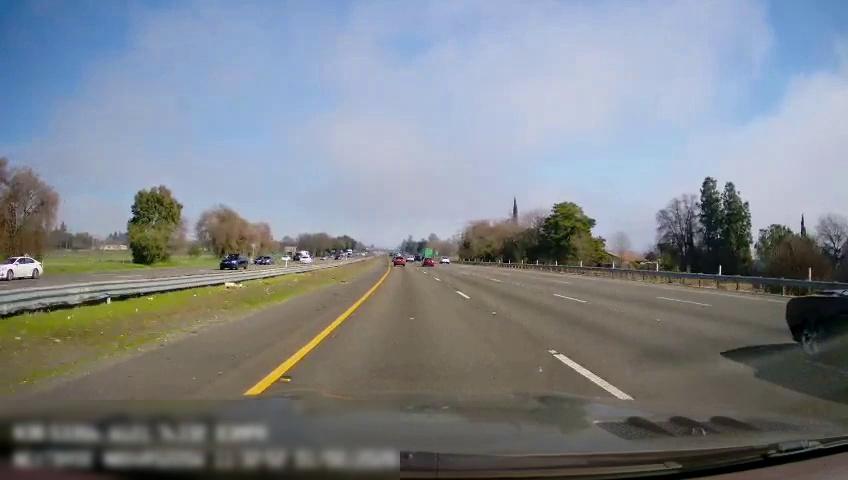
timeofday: Day
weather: Sunny
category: Drivable Space
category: Drivable Space
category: Vehicles | Car
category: Vehicles | Car
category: Vehicles | Car
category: Vehicles | SUV
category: Vehicles | Car
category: Vehicles | Car
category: Vehicles | Truck
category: Lanes | Current Lane
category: Lanes | Current Lane
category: Lanes | Alternate Lane
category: Lanes | Alternate Lane
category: Lanes | Alternate Lane